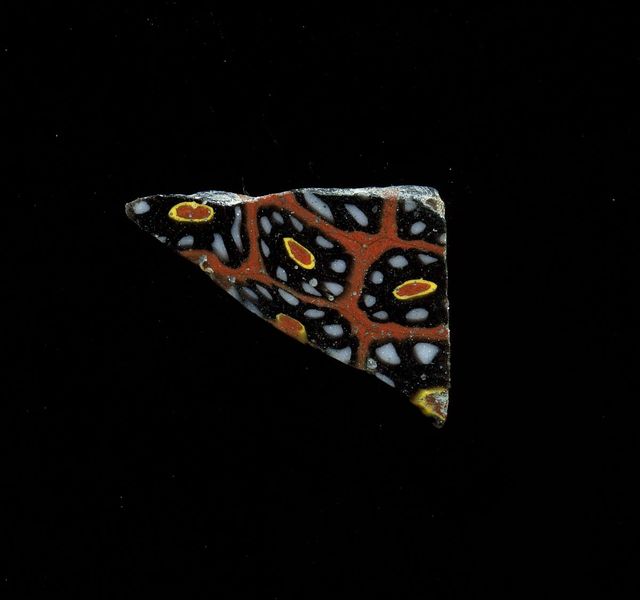
Titel: Fragment eines Gefäßes
Standort: Hamburg
Institution: Museum für Kunst und Gewerbe Hamburg
Schlagwörter: glas, antike, technik, kaiserzeit, aufbewahrung, blumenornamente, schankgeschirr, gefäß, behälter, frühe kaiserzeit, prinzipat, römische, millefiori, mittlere, späte